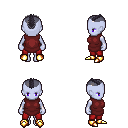
a pixel art fantasy rpg character, female body template, dark elf, purple skin, maroon tunic, red pants, raven short mohawk hairstyle, gold boots, four views (front, back, left, right), 2x2 character sprite sheet, small pixel art, hard edges, no anti-aliasing